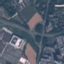
Land use / land cover: Highway